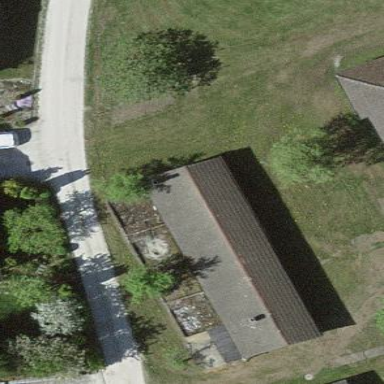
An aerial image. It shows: Sty building.